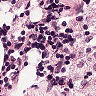
Metastatic tissue present: no